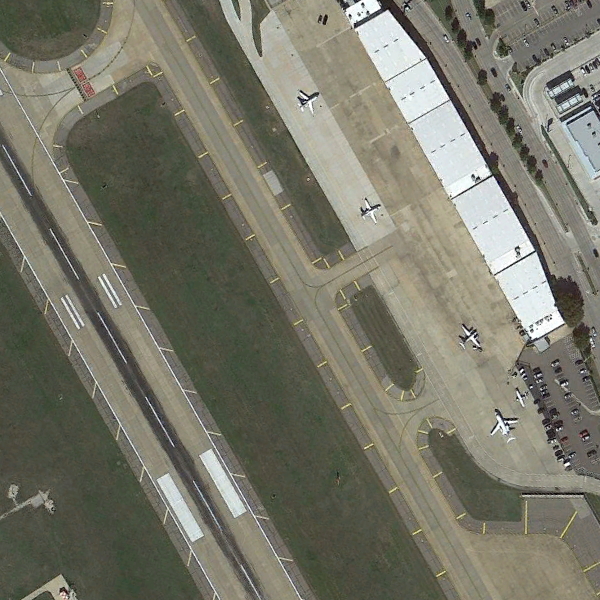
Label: Airport